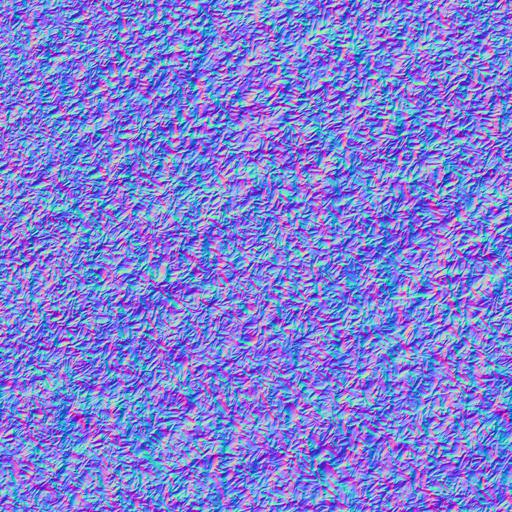
chips floor ground playground wood wooden